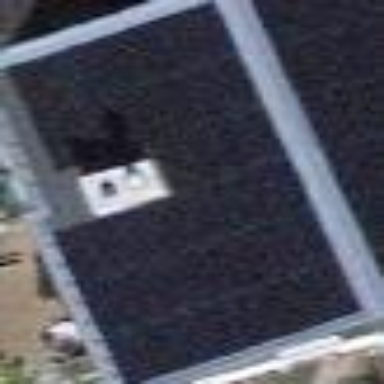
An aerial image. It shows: Solar power generator.